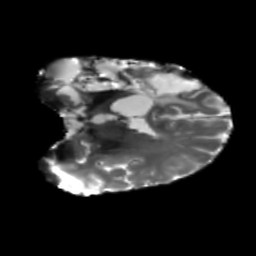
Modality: T2w
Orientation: coronal
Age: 46
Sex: male
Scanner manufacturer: siemens
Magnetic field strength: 3 T
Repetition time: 5.25 s
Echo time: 0.08 s